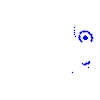
Particle: pion